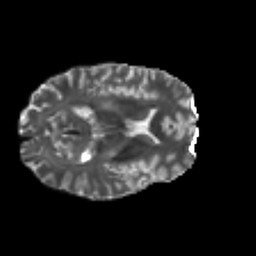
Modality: T2w
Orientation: axial
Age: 40
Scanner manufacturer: philips
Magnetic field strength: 3 T
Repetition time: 8.6 s
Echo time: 0.127 s